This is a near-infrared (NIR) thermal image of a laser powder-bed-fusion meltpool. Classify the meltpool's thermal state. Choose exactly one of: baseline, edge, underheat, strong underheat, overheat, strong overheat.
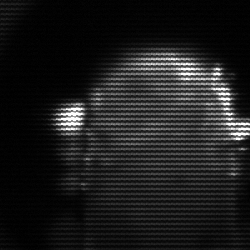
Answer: baseline